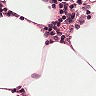
Metastatic tissue present: no